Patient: sex F, age 69
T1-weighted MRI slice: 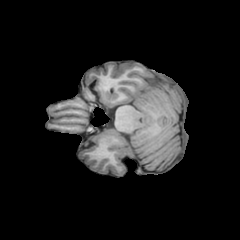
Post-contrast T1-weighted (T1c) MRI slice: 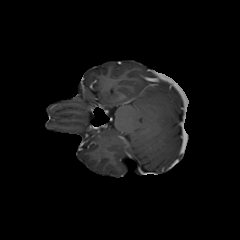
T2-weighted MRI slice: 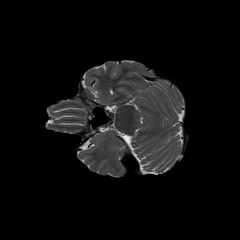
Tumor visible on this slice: no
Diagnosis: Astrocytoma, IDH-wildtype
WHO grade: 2